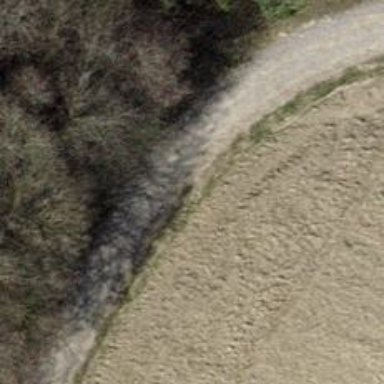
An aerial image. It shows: Compacted track with grade2 surface.